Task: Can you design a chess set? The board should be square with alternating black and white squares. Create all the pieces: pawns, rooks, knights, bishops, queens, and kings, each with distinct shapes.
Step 4560:
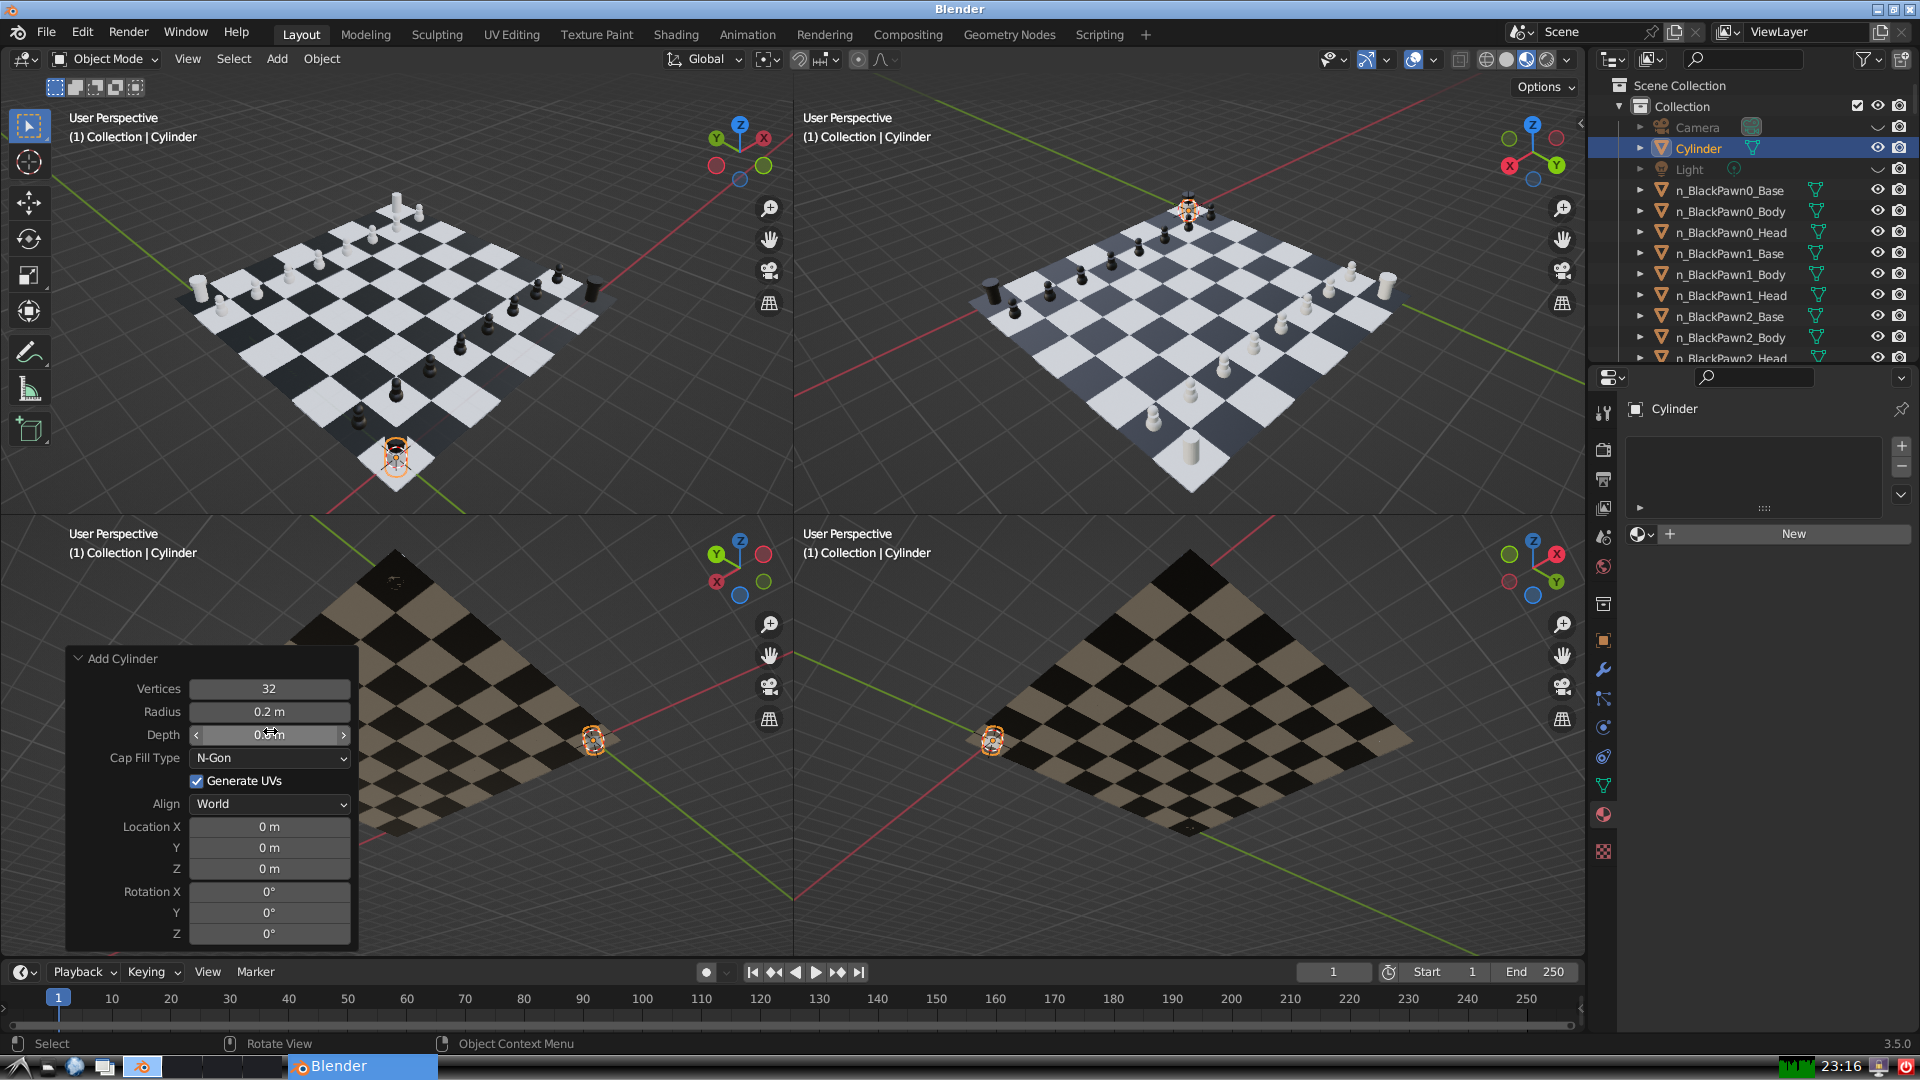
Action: click: no